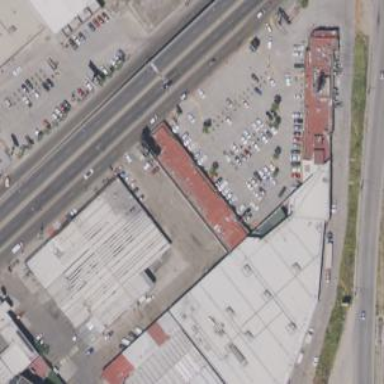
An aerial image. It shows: Commercial building.